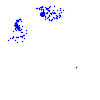
Particle: electron